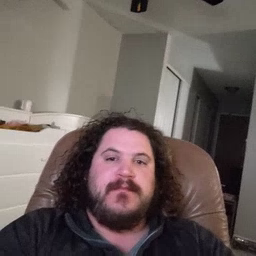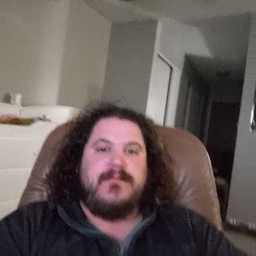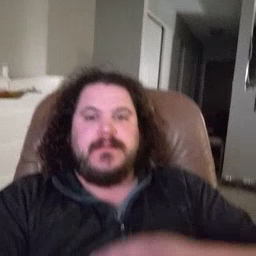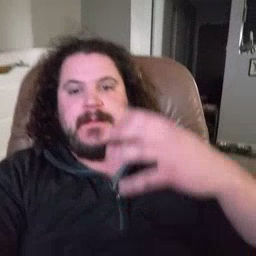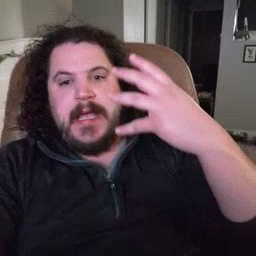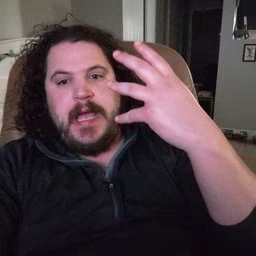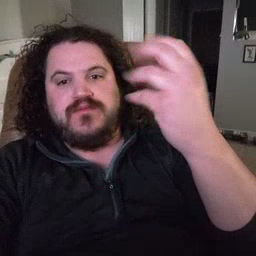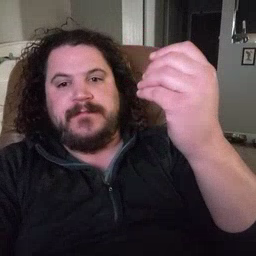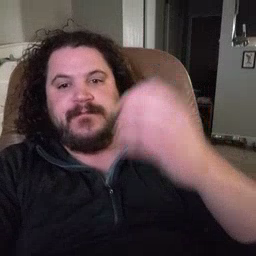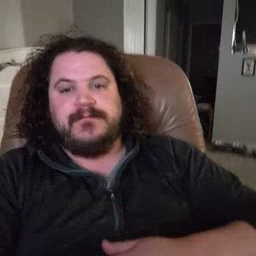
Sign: outside